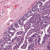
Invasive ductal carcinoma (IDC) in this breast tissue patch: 0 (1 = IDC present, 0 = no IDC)